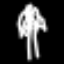
Label: palm tree